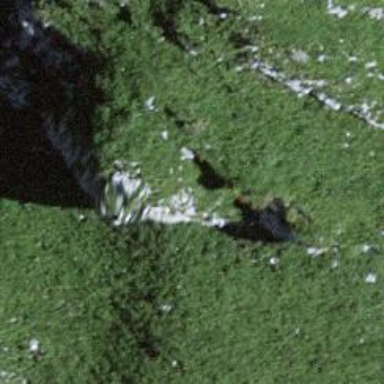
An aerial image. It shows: Cliff in nature.